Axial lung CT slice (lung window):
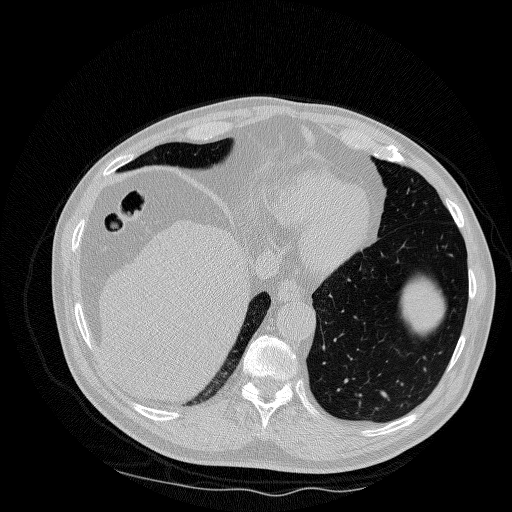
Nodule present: no